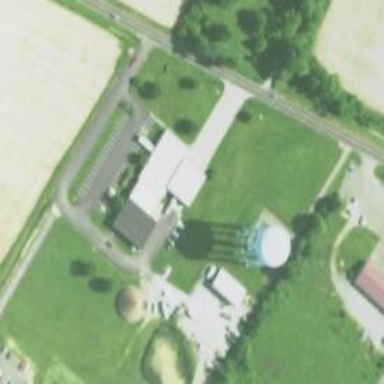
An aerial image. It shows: Water tower that is man-made.